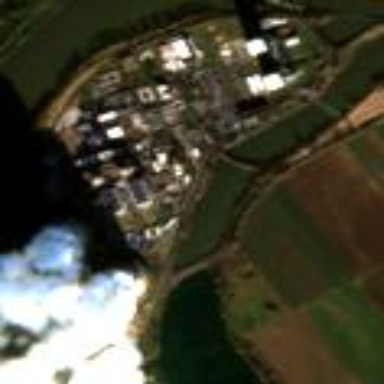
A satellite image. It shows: Industrial area with nuclear power plant.